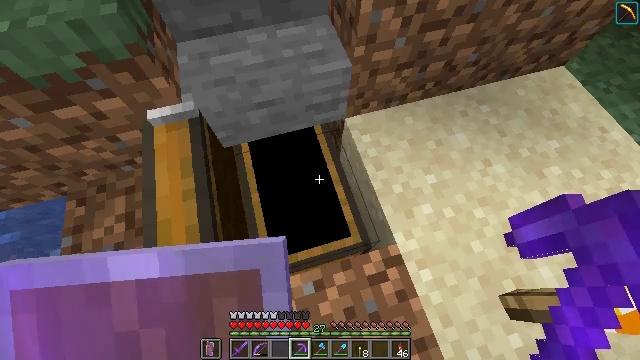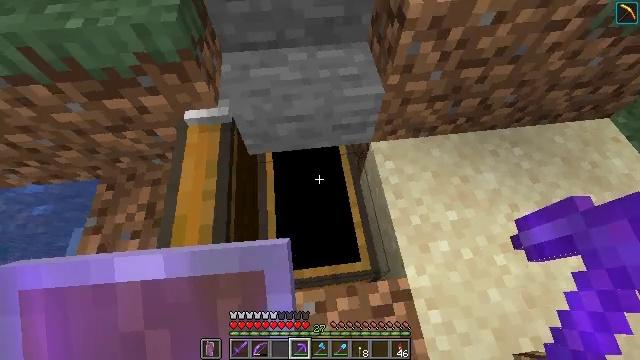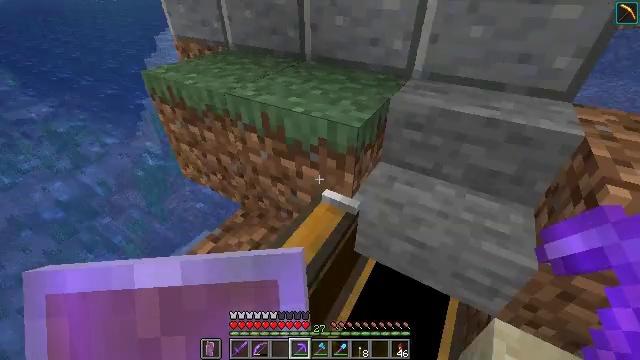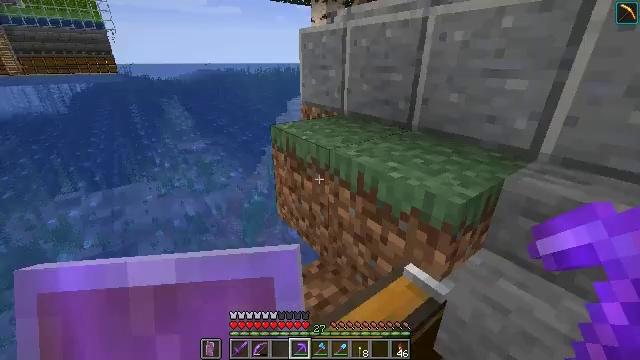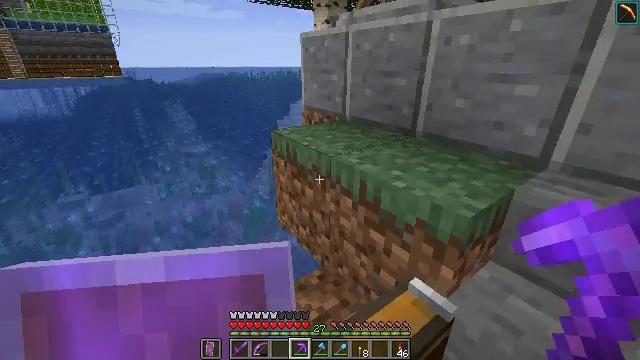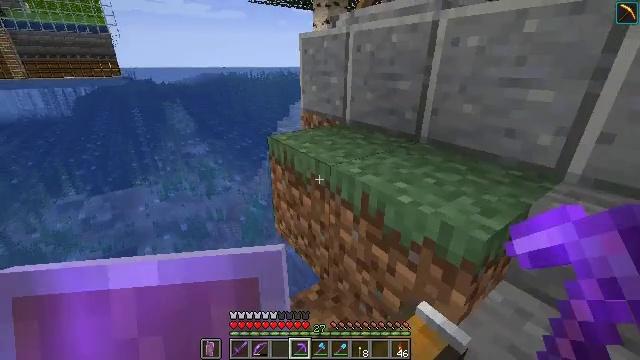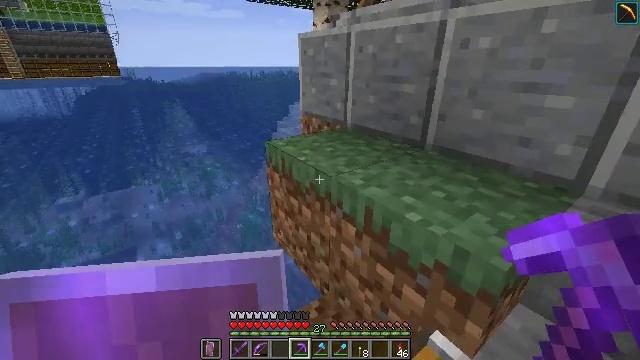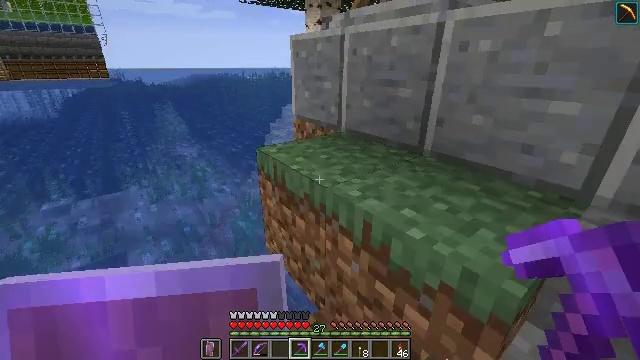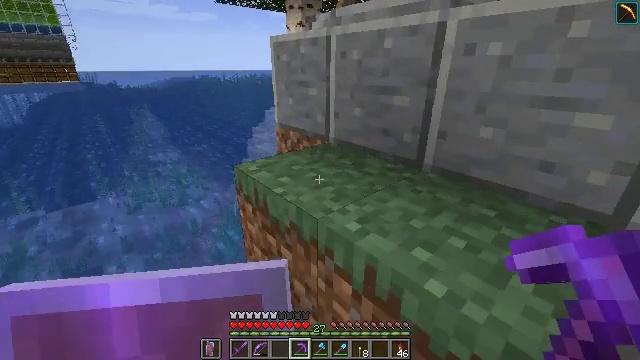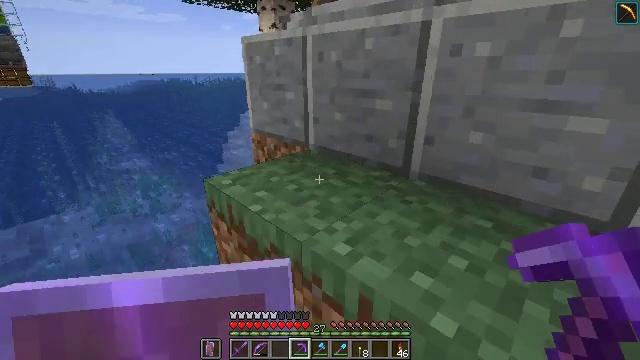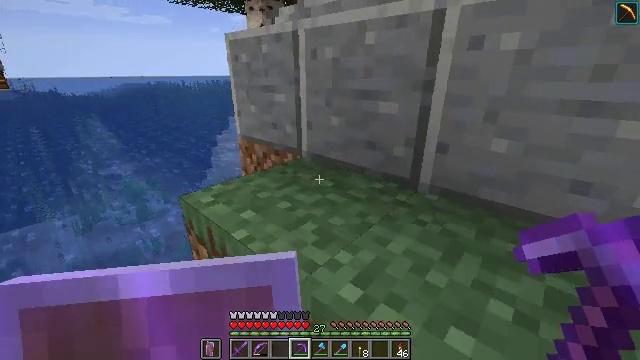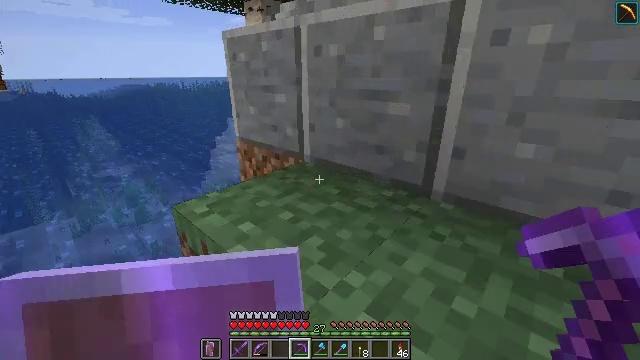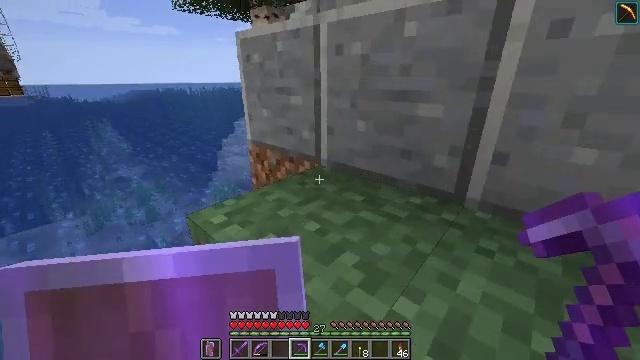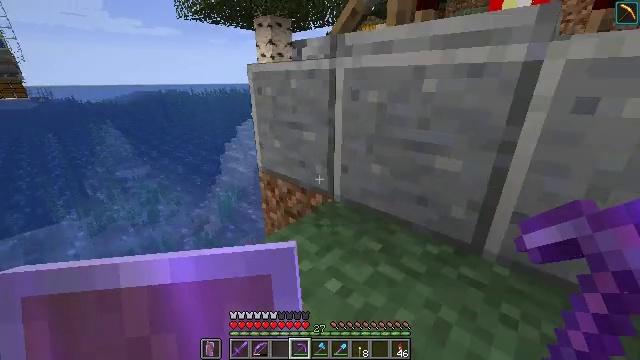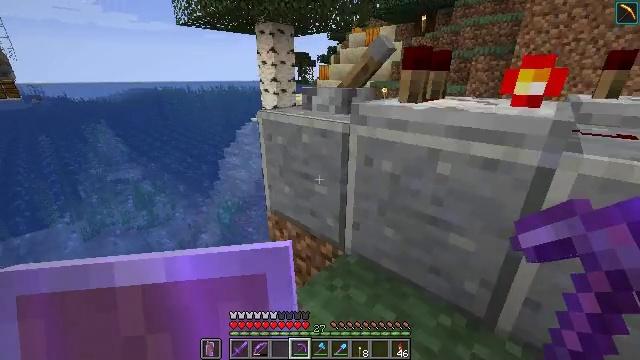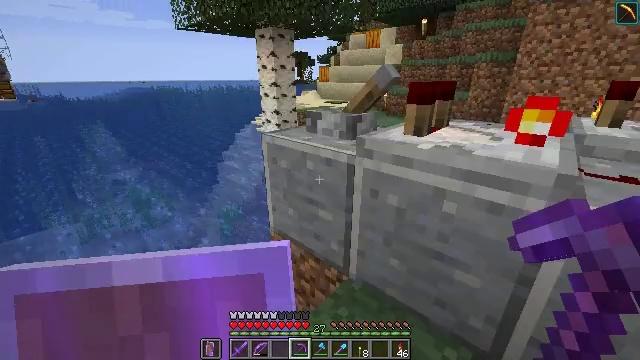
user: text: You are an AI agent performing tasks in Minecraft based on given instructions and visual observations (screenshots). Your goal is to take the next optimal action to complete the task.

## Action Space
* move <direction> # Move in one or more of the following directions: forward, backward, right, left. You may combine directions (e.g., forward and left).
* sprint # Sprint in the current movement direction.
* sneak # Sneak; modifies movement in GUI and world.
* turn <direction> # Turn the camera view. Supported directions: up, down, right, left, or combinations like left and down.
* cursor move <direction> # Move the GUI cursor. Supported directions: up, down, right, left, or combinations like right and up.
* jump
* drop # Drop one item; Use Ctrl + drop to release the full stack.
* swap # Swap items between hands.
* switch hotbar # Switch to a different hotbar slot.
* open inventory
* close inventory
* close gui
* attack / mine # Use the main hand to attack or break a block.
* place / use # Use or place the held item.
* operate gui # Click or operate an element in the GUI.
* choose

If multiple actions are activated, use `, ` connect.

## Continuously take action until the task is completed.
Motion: motion action
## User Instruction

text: Mine the bubble coral wall fan from underwater structures.
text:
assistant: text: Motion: turn left and up
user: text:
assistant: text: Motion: turn left and up
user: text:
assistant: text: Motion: turn left and up
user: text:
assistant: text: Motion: move forward
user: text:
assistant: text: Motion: move forward
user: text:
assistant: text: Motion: move forward
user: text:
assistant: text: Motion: move forward, turn right
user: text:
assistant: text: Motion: move forward, turn right
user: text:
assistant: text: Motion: move forward, turn right
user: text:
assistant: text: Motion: move forward, turn right
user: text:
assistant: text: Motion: move forward, sprint
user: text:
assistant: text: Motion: move forward, sprint
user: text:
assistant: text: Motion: move forward, sprint, jump
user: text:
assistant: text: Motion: move forward, sprint, jump
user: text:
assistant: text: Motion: move forward, sprint, jump
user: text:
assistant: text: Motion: move forward, sprint, jump
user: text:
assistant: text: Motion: move forward, sprint, turn right
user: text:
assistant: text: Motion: move forward, sprint, turn right
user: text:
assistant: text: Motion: move forward, sprint, turn right
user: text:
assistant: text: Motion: move forward, sprint
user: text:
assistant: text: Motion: move forward, sprint, jump
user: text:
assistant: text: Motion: move forward, sprint, jump
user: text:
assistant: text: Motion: move forward, sprint, turn left, jump
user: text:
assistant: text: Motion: move forward, sprint, turn left, jump
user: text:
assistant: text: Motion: move forward, sprint, jump
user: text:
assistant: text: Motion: move forward, sprint
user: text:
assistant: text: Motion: move forward, sprint
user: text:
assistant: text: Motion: move forward, sprint
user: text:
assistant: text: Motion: move forward, sprint
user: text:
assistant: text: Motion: move forward, sprint